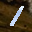
Label: 1